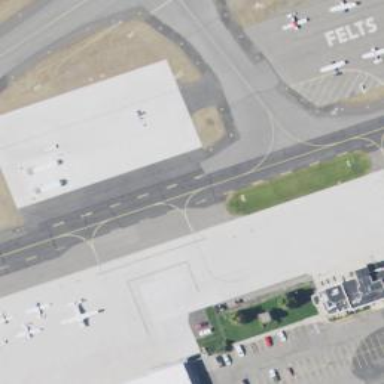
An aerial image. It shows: View of taxiway at the airport.